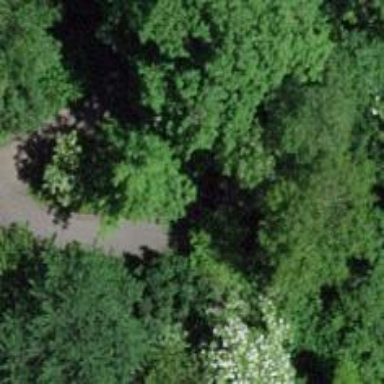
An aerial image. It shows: Broadleaved deciduous tree located in park.